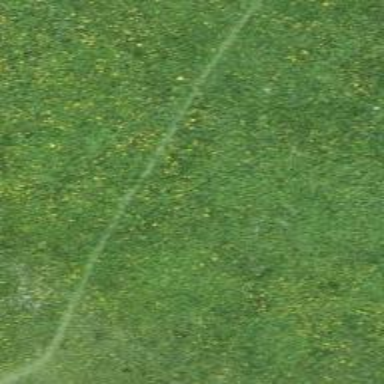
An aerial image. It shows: Path covered in grass.